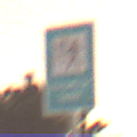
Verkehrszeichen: Verkehrshelfer
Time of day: Night
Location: Outdoor (Suburban)
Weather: Clear
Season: NotSpecified
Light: Artificial